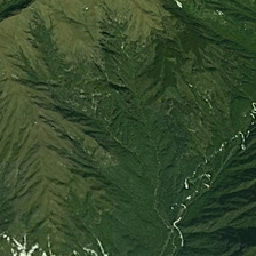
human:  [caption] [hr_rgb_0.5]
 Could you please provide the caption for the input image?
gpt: This high mountain has grown a lot of trees.

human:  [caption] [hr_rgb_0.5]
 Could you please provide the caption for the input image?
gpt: There are many trees in this mountain.

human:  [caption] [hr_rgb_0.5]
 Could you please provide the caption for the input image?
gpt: There are many trees.

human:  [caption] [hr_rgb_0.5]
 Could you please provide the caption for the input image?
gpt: This high mountain brought up many trees.

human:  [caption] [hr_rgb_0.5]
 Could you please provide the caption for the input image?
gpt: This Tall Mountain has grown a mountain of trees.